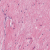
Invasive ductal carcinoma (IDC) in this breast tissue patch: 0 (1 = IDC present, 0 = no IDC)